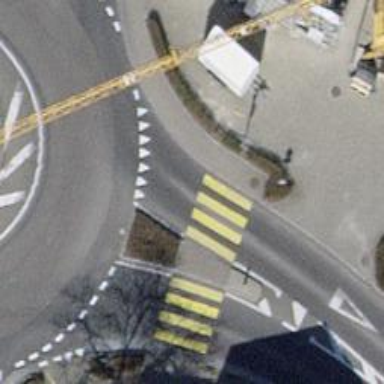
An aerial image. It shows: Zebra crossing on the road.